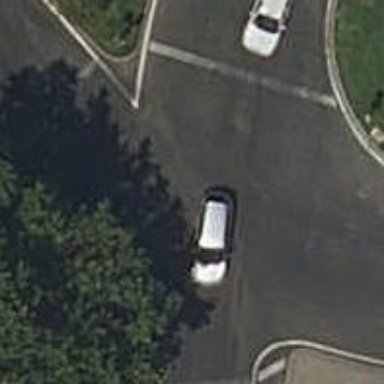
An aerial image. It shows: Tertiary road with asphalt surface. The road leads to circular junction.